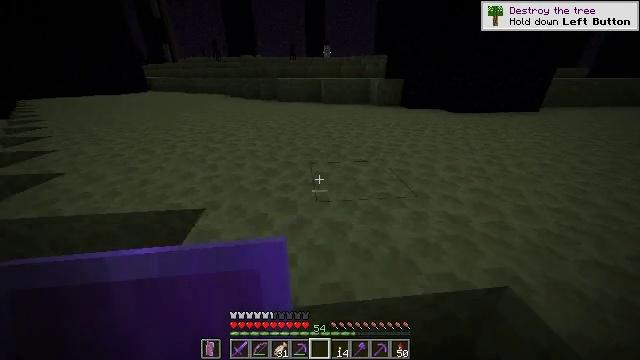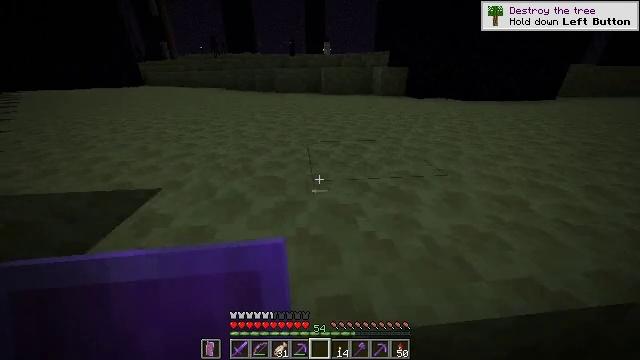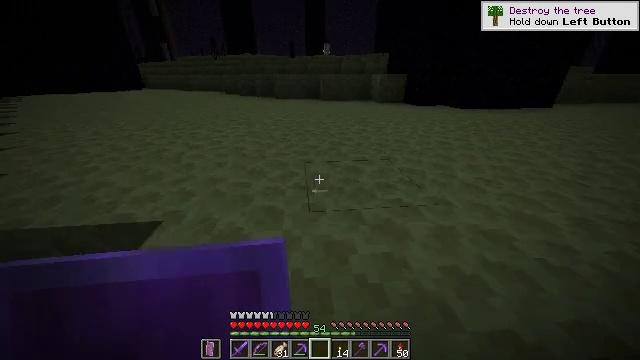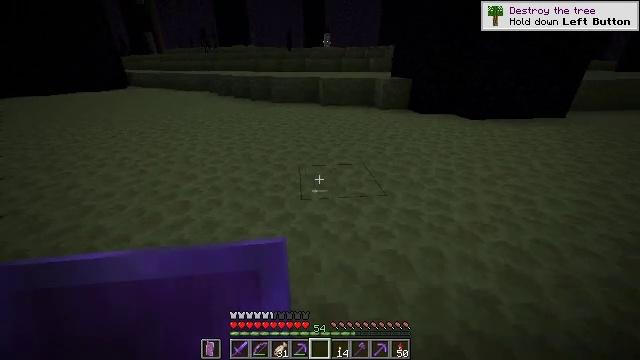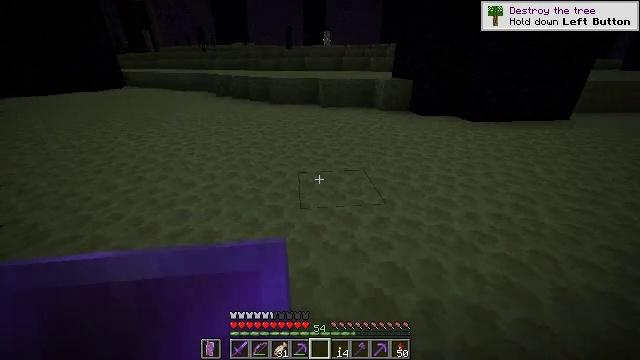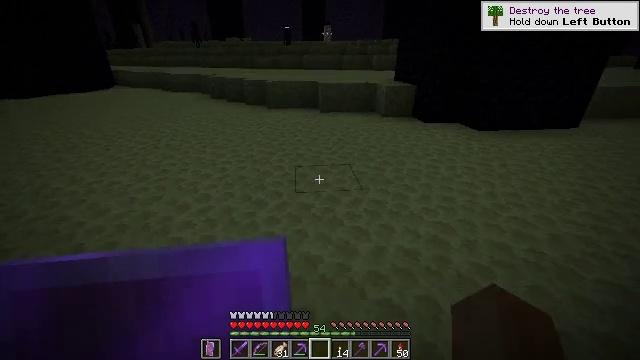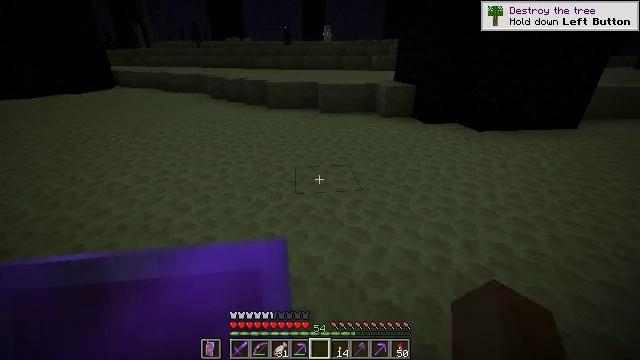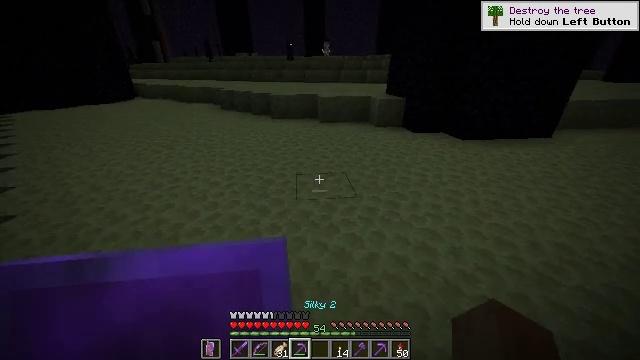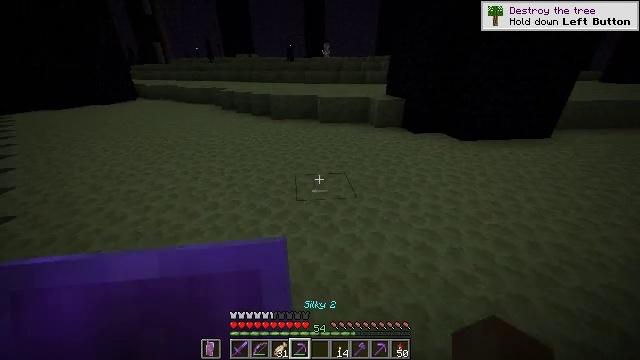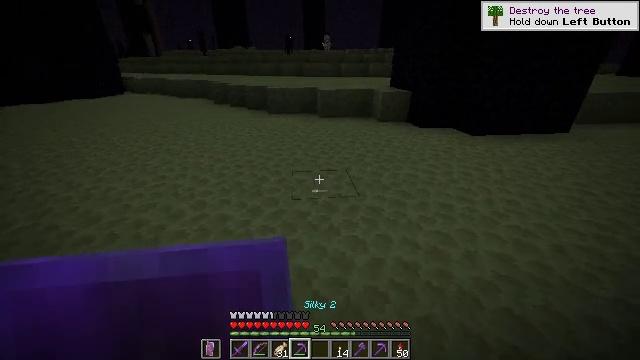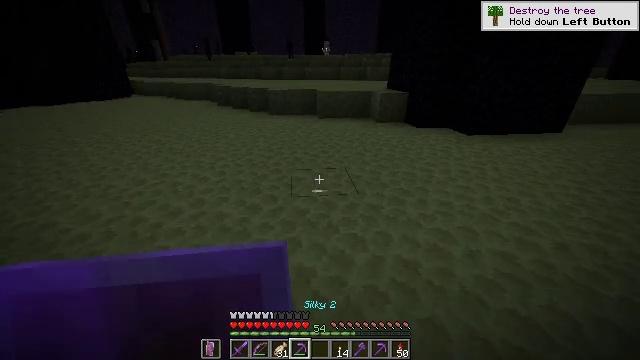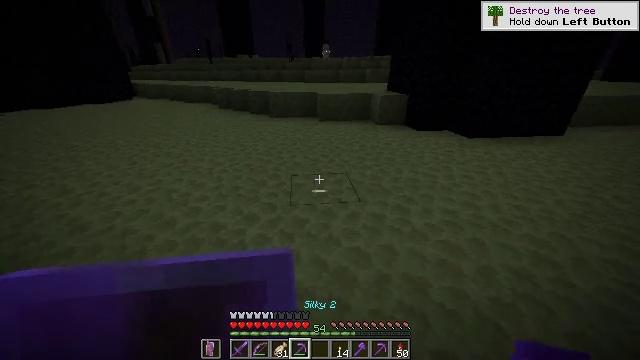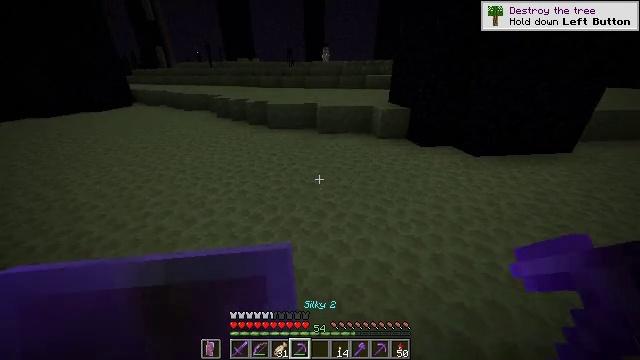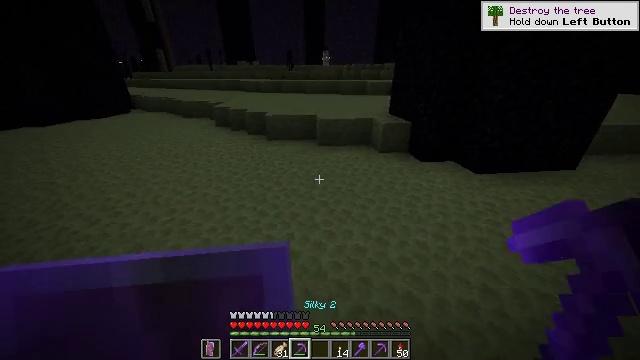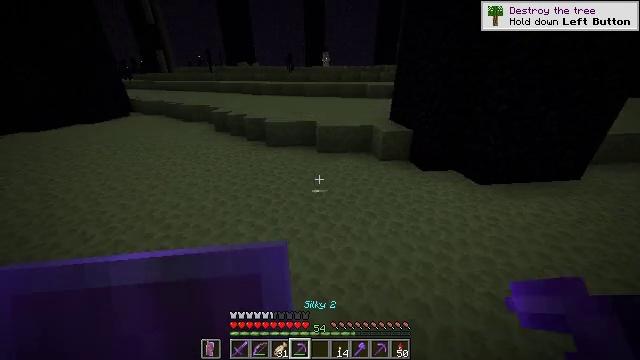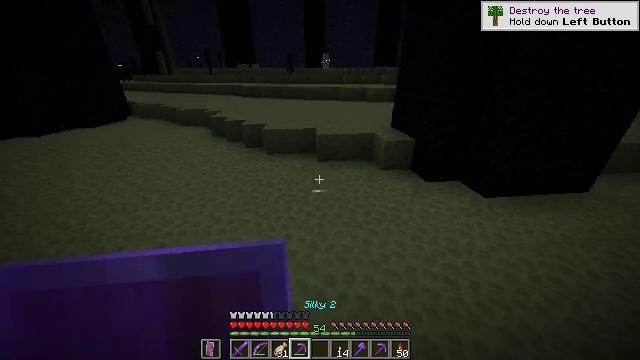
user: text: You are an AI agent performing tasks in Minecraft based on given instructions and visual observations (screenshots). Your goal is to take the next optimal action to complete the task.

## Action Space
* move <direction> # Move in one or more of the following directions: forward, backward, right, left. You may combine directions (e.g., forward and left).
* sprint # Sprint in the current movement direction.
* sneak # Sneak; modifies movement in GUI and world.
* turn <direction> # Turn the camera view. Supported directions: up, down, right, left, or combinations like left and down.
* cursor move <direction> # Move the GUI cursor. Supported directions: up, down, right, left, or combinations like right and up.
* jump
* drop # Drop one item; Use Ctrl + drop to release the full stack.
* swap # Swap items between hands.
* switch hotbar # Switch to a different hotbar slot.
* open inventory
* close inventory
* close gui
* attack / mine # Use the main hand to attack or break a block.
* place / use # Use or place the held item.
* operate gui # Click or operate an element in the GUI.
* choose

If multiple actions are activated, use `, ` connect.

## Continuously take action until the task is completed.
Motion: motion action
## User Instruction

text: Extract end stone with a pickaxe.
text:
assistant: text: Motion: move forward, sprint, jump
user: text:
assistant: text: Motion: move forward, sprint, jump
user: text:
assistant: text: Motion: move forward, sprint, jump
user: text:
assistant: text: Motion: move forward, sprint, jump
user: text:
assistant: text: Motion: move forward, sprint, jump
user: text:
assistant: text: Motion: move forward, sprint, jump
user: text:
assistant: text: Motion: move forward, sprint, jump
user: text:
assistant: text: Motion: move forward, sprint, jump
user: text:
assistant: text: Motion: move forward, sprint, jump
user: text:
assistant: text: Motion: move forward, sprint, jump
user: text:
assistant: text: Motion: move forward, sprint, jump
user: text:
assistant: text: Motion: move forward, sprint, jump
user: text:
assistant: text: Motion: move forward, sprint, jump
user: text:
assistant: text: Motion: move forward, sprint, jump
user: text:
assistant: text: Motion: move forward, sprint, jump
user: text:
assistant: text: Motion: move forward, sprint, turn up, jump
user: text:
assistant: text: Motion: move forward, sprint, turn up, jump
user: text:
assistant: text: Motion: move forward, sprint, turn up, jump
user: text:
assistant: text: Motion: move forward, sprint, jump
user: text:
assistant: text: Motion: move forward, sprint, jump
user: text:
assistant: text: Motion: move forward, sprint, jump
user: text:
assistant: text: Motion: move forward, sprint, jump
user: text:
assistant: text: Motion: move forward, sprint, jump
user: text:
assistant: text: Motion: move forward, sprint, jump
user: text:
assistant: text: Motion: move forward, sprint, jump
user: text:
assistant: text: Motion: move forward, sprint, jump
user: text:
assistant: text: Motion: move forward, sprint, jump
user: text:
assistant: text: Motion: move forward, sprint, jump
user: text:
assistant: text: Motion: move forward, sprint, jump
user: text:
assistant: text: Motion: move forward, sprint, jump